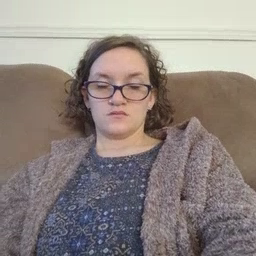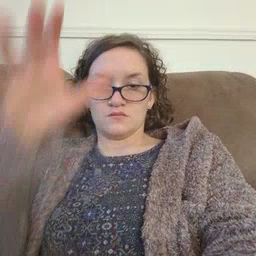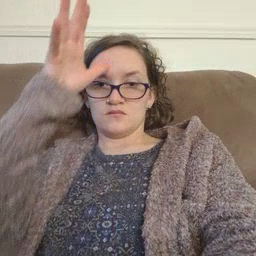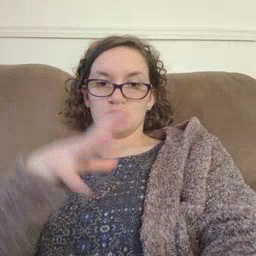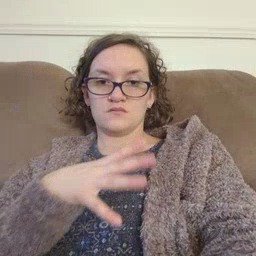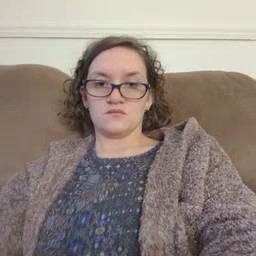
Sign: man